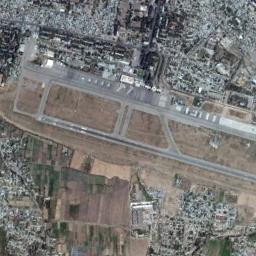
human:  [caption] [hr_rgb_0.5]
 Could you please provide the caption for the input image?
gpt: An airport is surrounded by many buildings and fields .

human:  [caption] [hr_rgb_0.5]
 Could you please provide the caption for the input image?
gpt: An airport with two parallel runways on the farmland and dense residential areas around the airport .

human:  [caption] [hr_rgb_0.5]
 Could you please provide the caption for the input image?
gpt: A complex airport with many runways and buildings is surrounded by a residential area and brown farmland .

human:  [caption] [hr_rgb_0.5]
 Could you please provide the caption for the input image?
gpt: This airport has only one runway, And its color is white .

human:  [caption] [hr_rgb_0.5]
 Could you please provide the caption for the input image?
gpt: The two roads of the airport are parallel to each other .